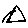
Label: triangle